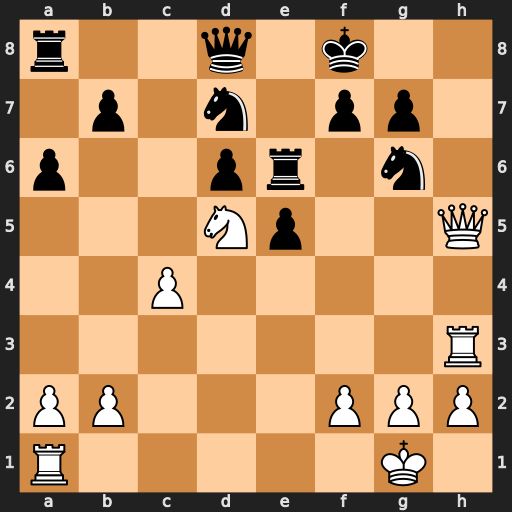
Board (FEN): r2q1k2/1p1n1pp1/p2pr1n1/3Np2Q/2P5/7R/PP3PPP/R5K1
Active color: w
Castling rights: -
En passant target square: -
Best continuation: Qh8+ Nxh8 Rxh8#